Question: I created a tableview with custom tableviewcells where I have a UIImageView which will hold an image. When the cell is first loaded the image alignment is slightly up too much and a bit to the right. However if I scroll down so that I am unable to see the cell and scroll back up it looks right. I am not moving the UIImageView programaticaly. What am i missing?
This is what it looks like, initial loading on the left and then scroll down and up on the right which is how I want it to look the first time around. And a screenshot of my xib file at the bottom.

Code in cellForRowAtIndexPath where I set the image looks like this:
'''
[tableView registerNib:[UINib nibWithNibName:@"MainViewTableViewCell" bundle:nil] forCellReuseIdentifier:@"MainViewTableViewCell"];
MainViewTableViewCell *cell = [tableView dequeueReusableCellWithIdentifier:@"MainViewTableViewCell"];
if (!cell) {
cell = [[MainViewTableViewCell alloc] initWithStyle:UITableViewCellStyleDefault reuseIdentifier:@"MainViewTableViewCell"];
}
Post *post = self.maData[indexPath.row];
cell.titleLabel.text = post.title;
cell.titleLabel.adjustsFontSizeToFitWidth = YES;
cell.descriptionTextView.text = post.descriptionString;
cell.theContent = post.theContent;
UIImage *image = [_imageCache objectForKey:[@(indexPath.row) stringValue]];
if (image == nil) {
image = [self imageWithImage:post.theImage scaledToSize:cell.imageView.frame.size];
[_imageCache setObject:image forKey:[@(indexPath.row) stringValue]];
}
cell.imageView.image = image;
return cell;
'''
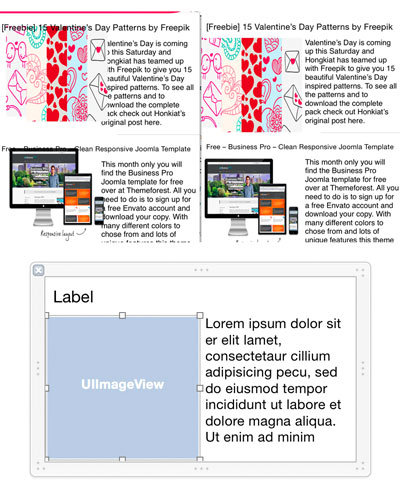
Answer: Use this tool <URL> to debug your UI, debug the frame of UIImageView. Maybe it will help you in this situation.